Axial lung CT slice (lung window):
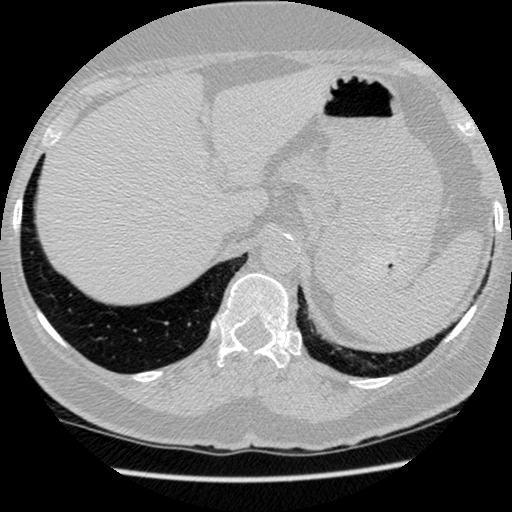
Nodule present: no